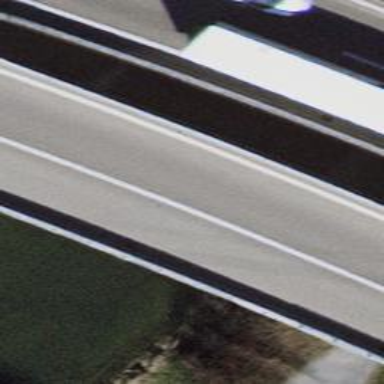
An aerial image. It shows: Asphalt surface bridge on motorway link.